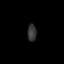
Tissue: prostate
Cell type: Fibroblasts
Senescence score: 0.7113
Nuclear area (px): 150
Mean DAPI intensity: 53.973